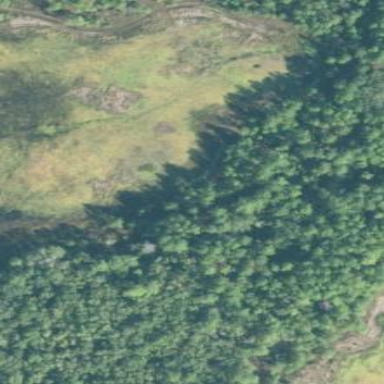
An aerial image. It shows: Mixed leaf woodland.